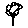
Label: flower